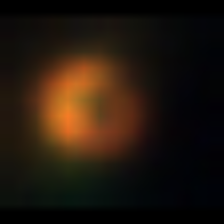
Taxon: NanoPlankton
Group: Other